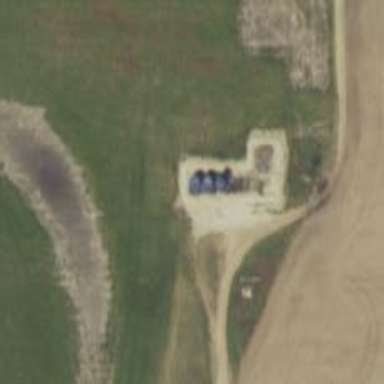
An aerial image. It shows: Storage tank that is man-made.